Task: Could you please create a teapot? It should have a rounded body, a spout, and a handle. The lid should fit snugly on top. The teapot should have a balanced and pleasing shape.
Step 151:
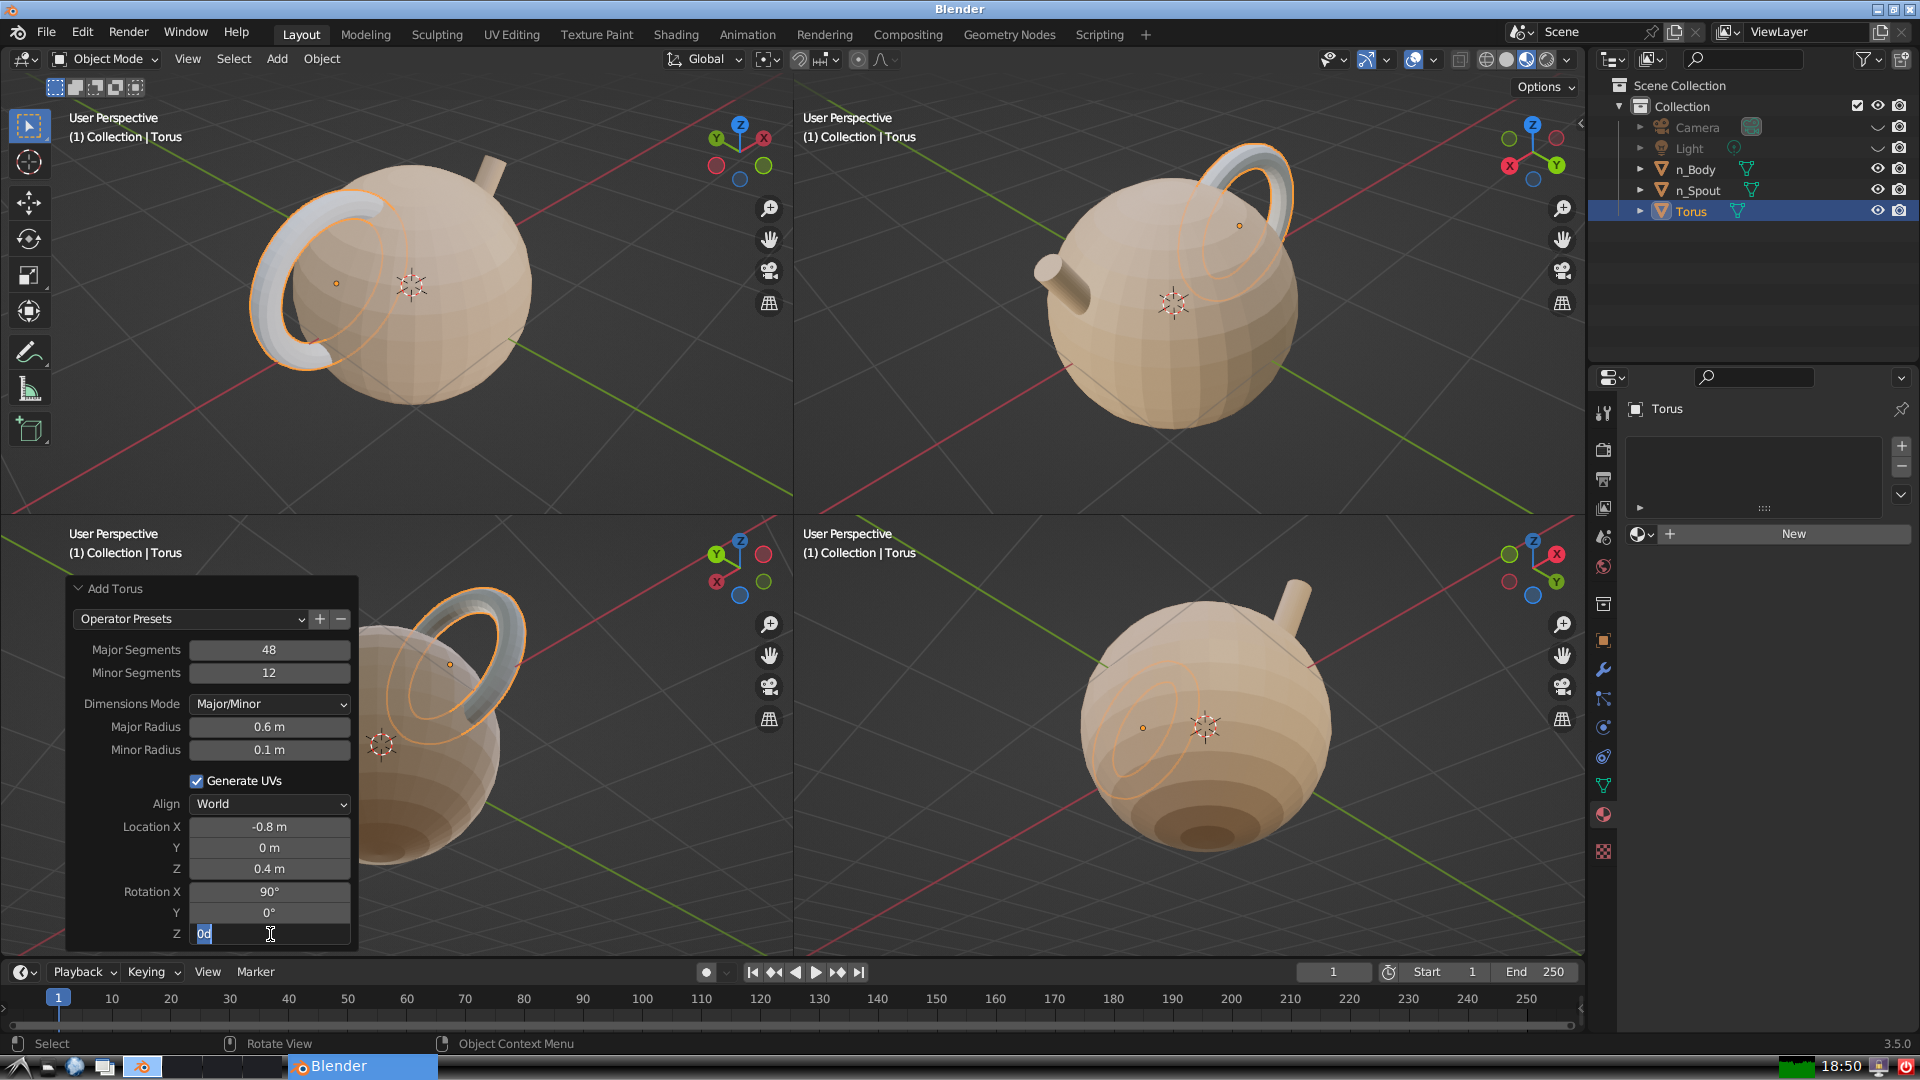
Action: input_text: 0.0